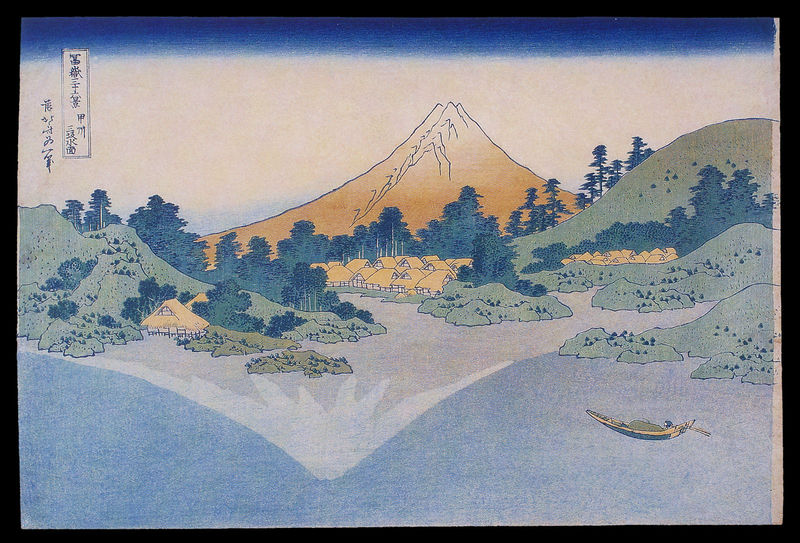
Titel: 36 Ansichten des Fuji
Künstler: Katsushika Hokusai
Institution: Honolulu, Honolulu Academy of Arts
Schlagwörter: baum, berg, blau, himmel, meer, wasser, bäume, gelb, grün, landschaft, ocker, see, stadt, ufer, orange, stroh, zeichen, zeichnung, haus, schnee, wiese, spiegel, häuser, hügel, natur, spiegelung, land, wald, boot, kahn, holzschnitt, japan, schiff, schrift, spiegelbild, fischer, berge, gebirge, dorf, dächer, hütten, fluß, tannen, japanisch, schriftzeichen, vulkan, asien, asiatisch, chinesisch, china, siedlung, inseln, kaligrafie, báume, holder, strohdächer, fuji, ilustration, kilimandscharo, japanismus, hokusai, ukiyo-e, hiroshige, xilografie